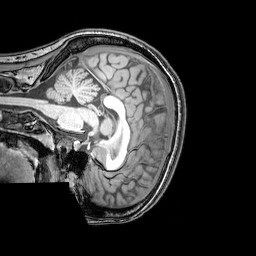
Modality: T1w
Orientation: sagittal
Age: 25
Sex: female
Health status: healthy
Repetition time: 0.081 s
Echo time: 0.037 s